Question: I have been searching for a satisfactory answer on the net and StackOverflow without success. How should I debug Magento as a whole application -- not a single file -- using the <URL>? You can do this in Visual Studio, Netbeans, and IntelliJ IDEA but I need to know how to debug an application, such as Magento, using PhpStorm.
When I try to run the debugger on a controller, such as 'C:\xampp\htdocs\coinandbuillion\app\code\core\Mage\Checkout\controllers\CartController.php', a bunch of errors get thrown because PhpStorm is trying to execute the file directly rather than working through the application dispatcher in 'index.php'.
So does anyone know how to debug automatically from the initialization point of application till the end?
Here is snapshot what i got. I cant debug after that button click.

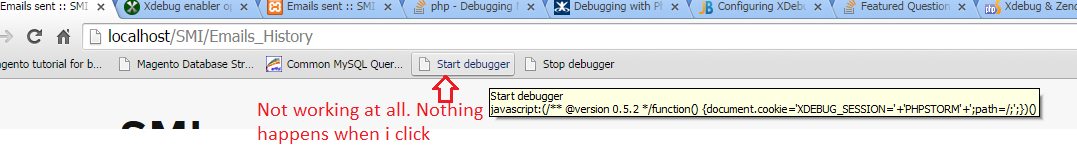
Answer: Finally I did it !!! :) Please refer steps I followed.
Jetbrain's from <URL>.
Now follow steps as below.

In 3rd snapshot in image. your Built in server port(mine is 63342) may be different for you,I didnt change it , it was already there(default), I have just shown it. I changed other options only.
IF you have problem writing all xdebug setting in php.ini from diagram 1, here it is text version: because you may have xampp/wamp installed on other drive, in different folder. So please add paths like zend_extension accordingly.
'''
[XDebug]
zend_extension = "C:\xampp\php\ext\php_xdebug.dll"
xdebug.profiler_append = 0
;xdebug.profiler_enable = 1
xdebug.profiler_enable_trigger = 0
xdebug.profiler_output_dir = "C:\xampp\tmp"
xdebug.profiler_output_name = "cachegrind.out.%t-%s"
xdebug.remote_enable = 1
xdebug.remote_handler = "dbgp"
xdebug.remote_host = "127.0.0.1"
xdebug.trace_output_dir = "C\xampp\tmp"
xdebug.remote_port = 9000
xdebug.idekey=PHPSTORM
'''
1. Ensure you have Installed Chrome Extension from Here
2. Make sure xampp/wamp server is running.
3. Make sure Xdebug debugger is configured. If not , Goto File->Settings -> search PHP and follow diagram as follows